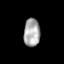
Tissue: skin
Cell type: Epithelial cells
Senescence score: 0.2501
Nuclear area (px): 446
Mean DAPI intensity: 170.543